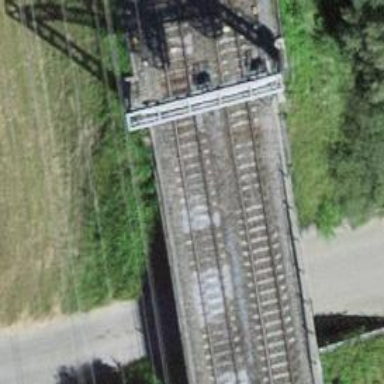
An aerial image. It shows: Railway bridge with electrified tracks and single contact line.